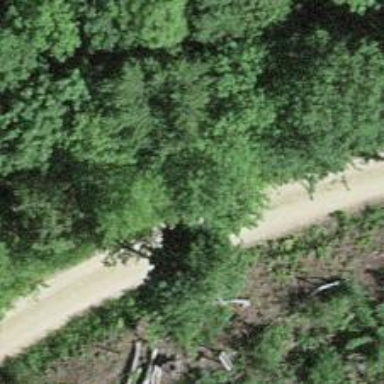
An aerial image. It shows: Gravel track with grade2 quality.